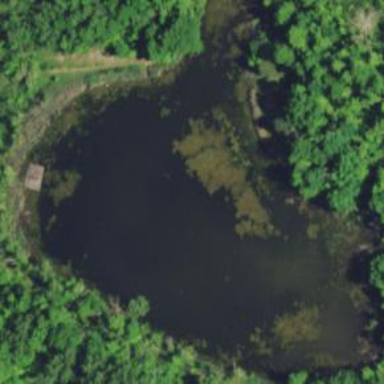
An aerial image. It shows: Lake with natural water.